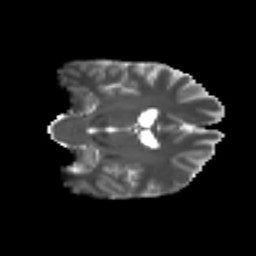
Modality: T2w
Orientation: coronal
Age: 25
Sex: female
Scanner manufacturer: ge
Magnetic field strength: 3 T
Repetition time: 7.8 s
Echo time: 0.0607 s